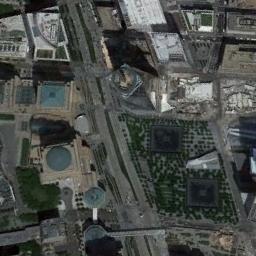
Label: commercial_area